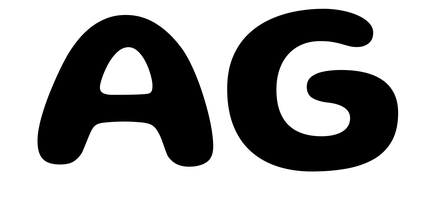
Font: Gluten_SemiBold